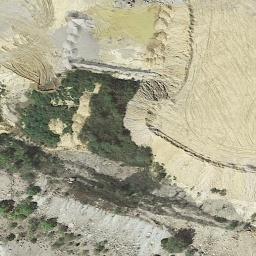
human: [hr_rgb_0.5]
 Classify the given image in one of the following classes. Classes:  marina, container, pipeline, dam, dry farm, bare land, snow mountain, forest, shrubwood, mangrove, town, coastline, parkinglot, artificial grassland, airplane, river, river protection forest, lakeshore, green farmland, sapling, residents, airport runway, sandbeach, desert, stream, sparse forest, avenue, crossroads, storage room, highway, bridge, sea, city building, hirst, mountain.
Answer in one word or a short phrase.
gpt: bare land